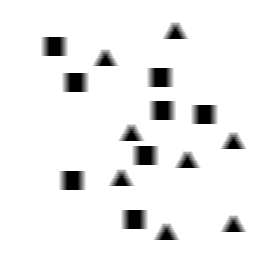
Squares: 8
Triangles: 8
Stars: 0
Total shapes: 16